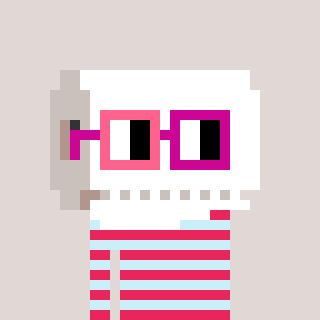
a pixel art character with square pink and red glasses, a toiletpaper-full-shaped head and a cold-colored body on a warm background